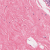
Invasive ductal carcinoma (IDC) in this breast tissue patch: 0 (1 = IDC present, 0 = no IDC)